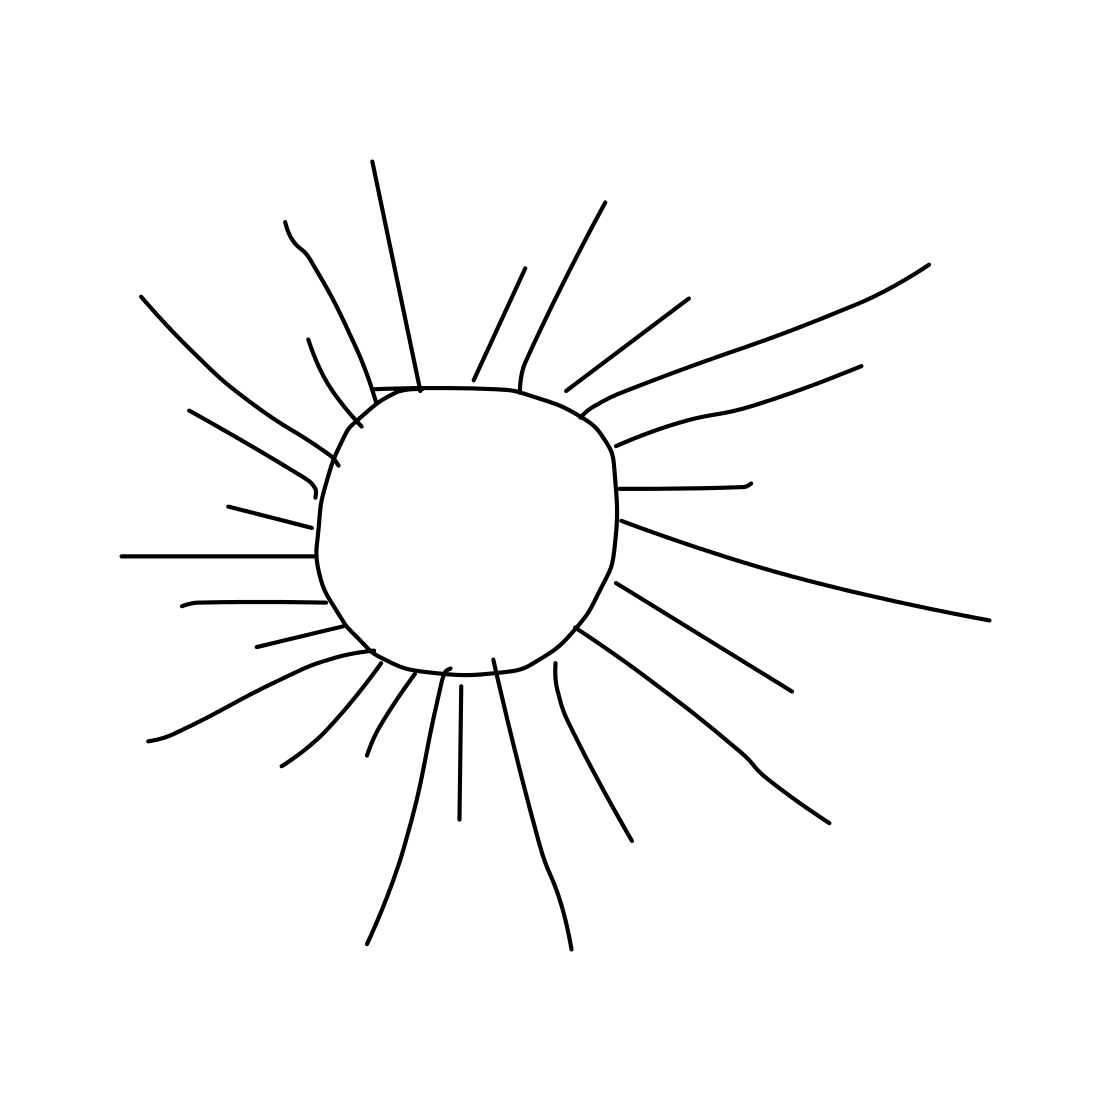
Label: sun